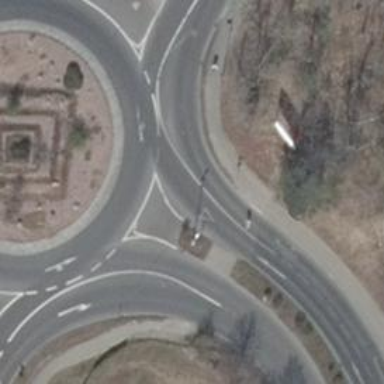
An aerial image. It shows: Tertiary road with asphalt surface leading to roundabout.